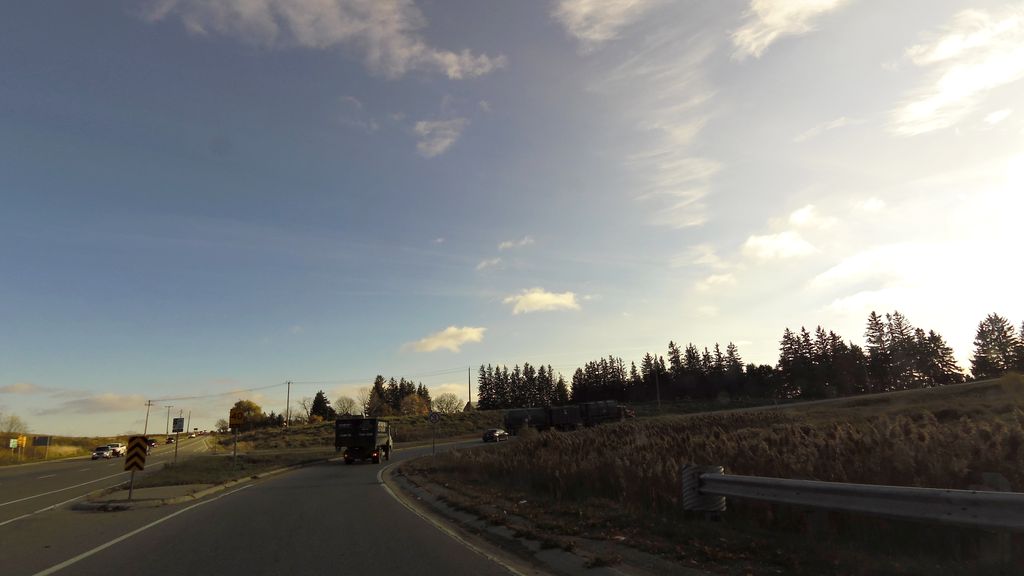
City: kitchener-waterloo